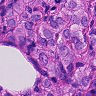
Metastatic tissue present: yes